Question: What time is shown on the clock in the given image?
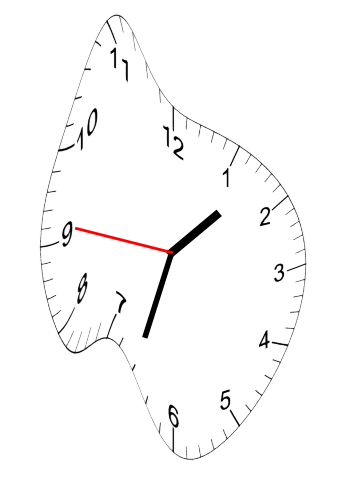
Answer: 01:32:46